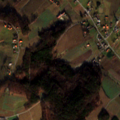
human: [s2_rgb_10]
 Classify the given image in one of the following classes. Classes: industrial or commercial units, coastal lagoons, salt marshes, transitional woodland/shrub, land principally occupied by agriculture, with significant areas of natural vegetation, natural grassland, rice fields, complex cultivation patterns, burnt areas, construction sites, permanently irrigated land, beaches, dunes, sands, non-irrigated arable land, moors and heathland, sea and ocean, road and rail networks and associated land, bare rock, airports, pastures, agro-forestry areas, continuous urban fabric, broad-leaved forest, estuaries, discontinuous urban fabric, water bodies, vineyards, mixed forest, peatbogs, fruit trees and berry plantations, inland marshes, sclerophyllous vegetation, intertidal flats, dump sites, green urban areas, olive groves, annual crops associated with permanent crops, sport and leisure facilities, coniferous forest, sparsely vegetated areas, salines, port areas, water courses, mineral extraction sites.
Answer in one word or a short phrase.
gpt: non-irrigated arable land, complex cultivation patterns, broad-leaved forest